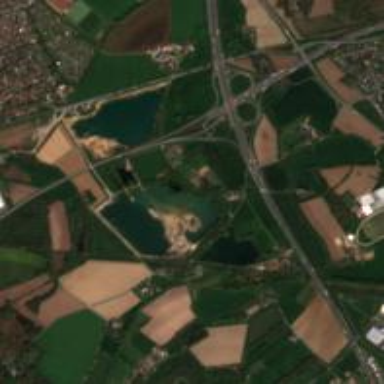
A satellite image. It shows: Motorway junction.